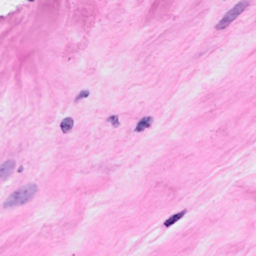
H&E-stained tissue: Breast